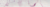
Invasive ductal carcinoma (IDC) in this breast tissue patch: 0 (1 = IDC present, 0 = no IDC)